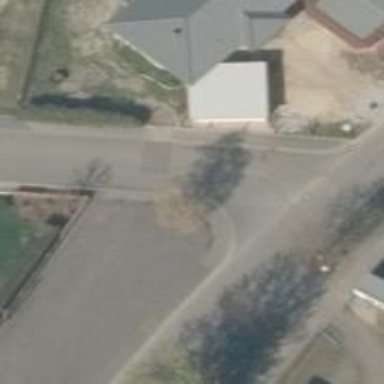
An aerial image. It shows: Residential road.